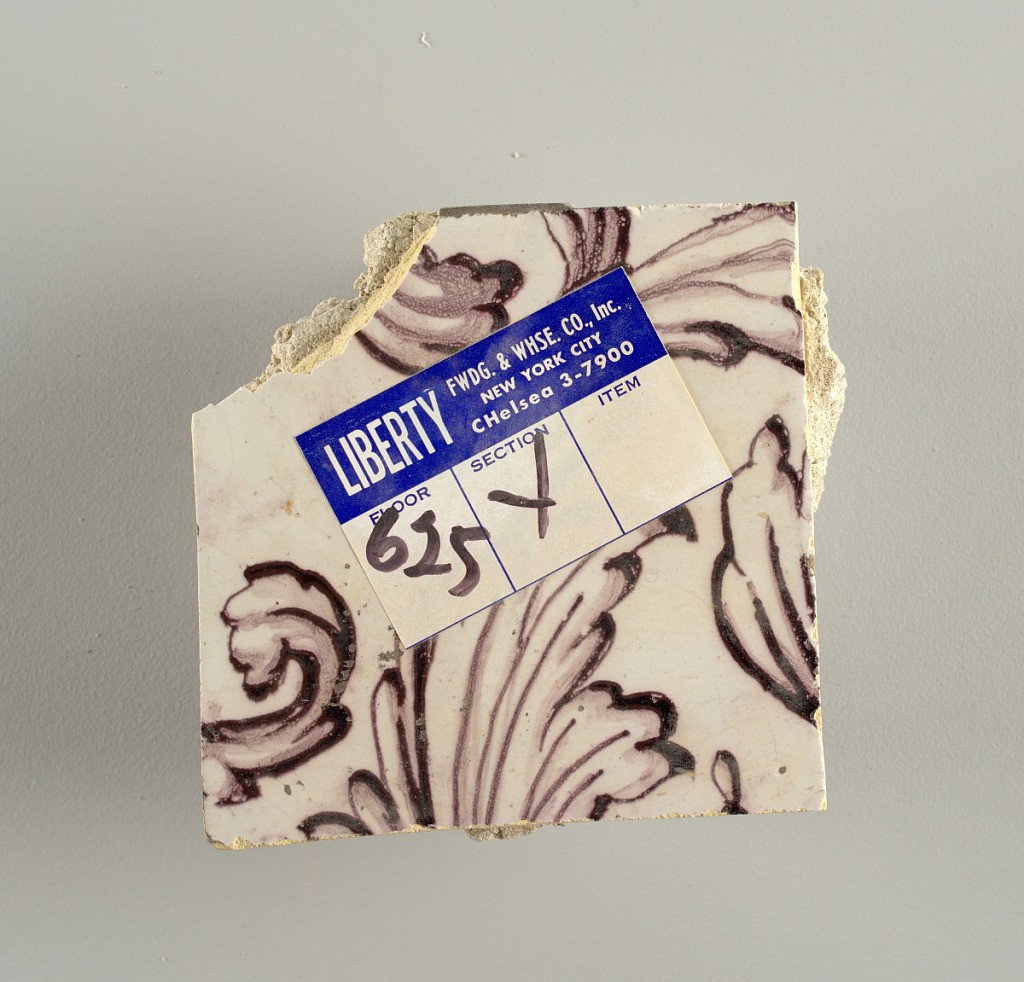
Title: Tile wall facing
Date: ca. 1725
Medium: Tin-glazed earthenware, underglaze
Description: Horizontal rectangle.  Thirty tiles wide and twenty-three tiles high with opening for fireplace eleven tiles wide and ten high.  Foliage arabesques disposed about three vertical axes from which are emphazised by urns at center and right, and at left by the figure of a standing woman carrying an infant on her arm and accompanied by two children.